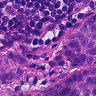
Metastatic tissue present: yes